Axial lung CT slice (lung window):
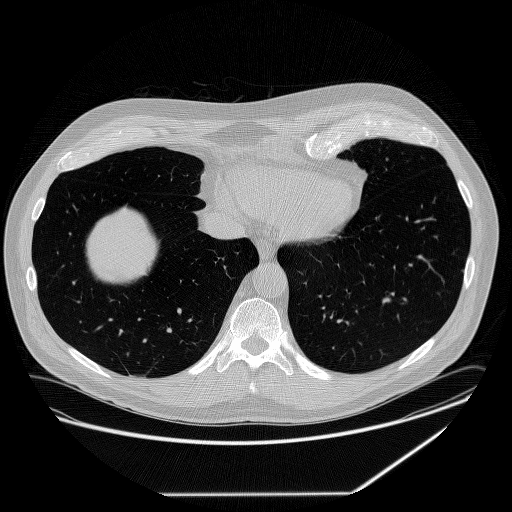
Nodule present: no